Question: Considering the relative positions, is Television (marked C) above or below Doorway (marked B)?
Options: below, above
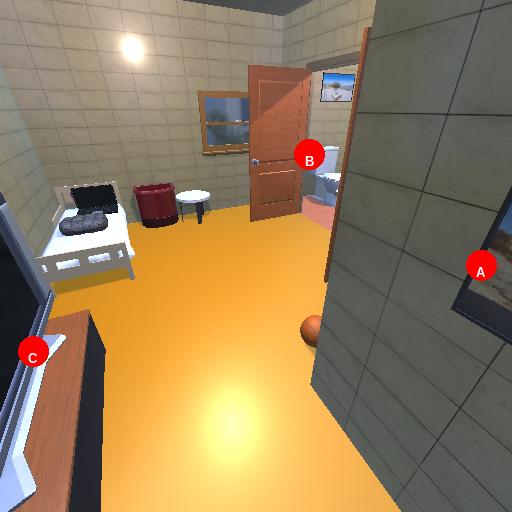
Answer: below